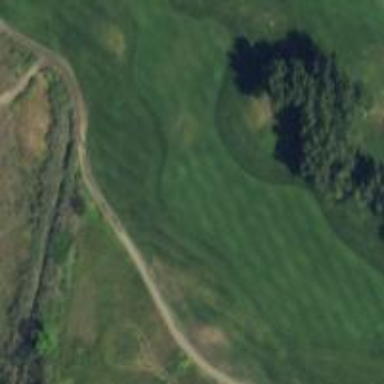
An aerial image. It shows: Path for golf carts.